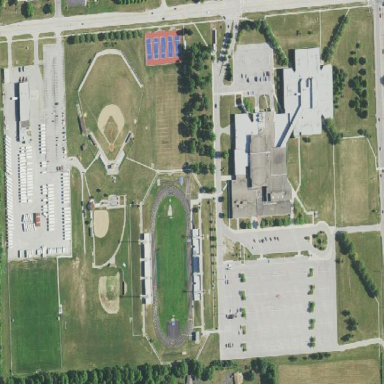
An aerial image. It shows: School.